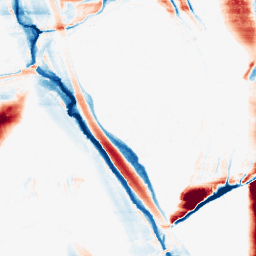
Category: morphological
Decomposition family: morphological_ellipse
Decomposition parameters: operation: average
width: 5
height: 50
Upsampling method: sinc_blackman
Upsampling parameters: scale: 4
kernel_size: 16
Upsampling scale: 4